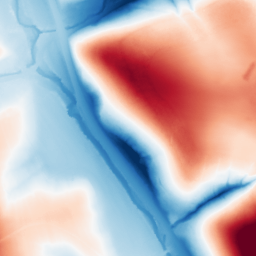
Category: classical
Decomposition family: gaussian
Decomposition parameters: sigma: 50
Upsampling method: quadratic
Upsampling parameters: scale: 2
Upsampling scale: 2